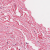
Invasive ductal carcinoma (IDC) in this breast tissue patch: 0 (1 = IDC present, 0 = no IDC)